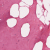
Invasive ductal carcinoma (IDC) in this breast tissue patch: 0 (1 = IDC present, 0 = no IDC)